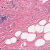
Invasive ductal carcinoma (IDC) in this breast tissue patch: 0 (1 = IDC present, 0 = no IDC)